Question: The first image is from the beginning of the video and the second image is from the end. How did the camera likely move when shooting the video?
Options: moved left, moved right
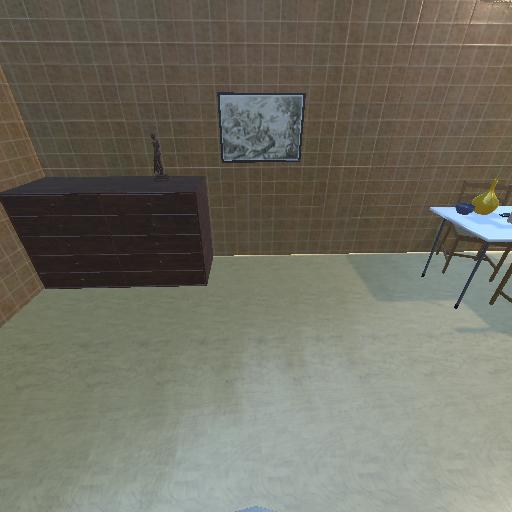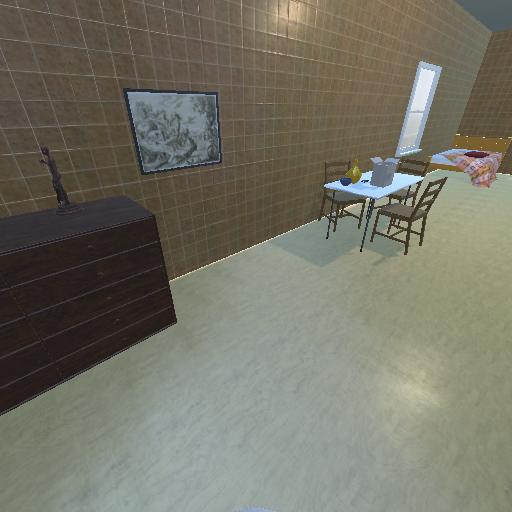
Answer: moved left